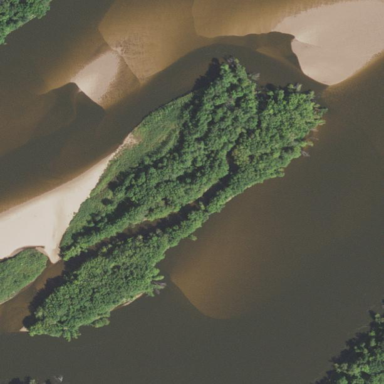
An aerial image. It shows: Islet covered with forest.